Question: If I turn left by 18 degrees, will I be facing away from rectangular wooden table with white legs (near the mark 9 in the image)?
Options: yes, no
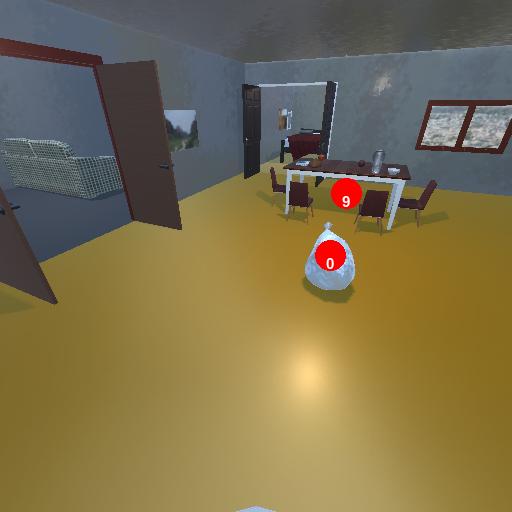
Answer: yes